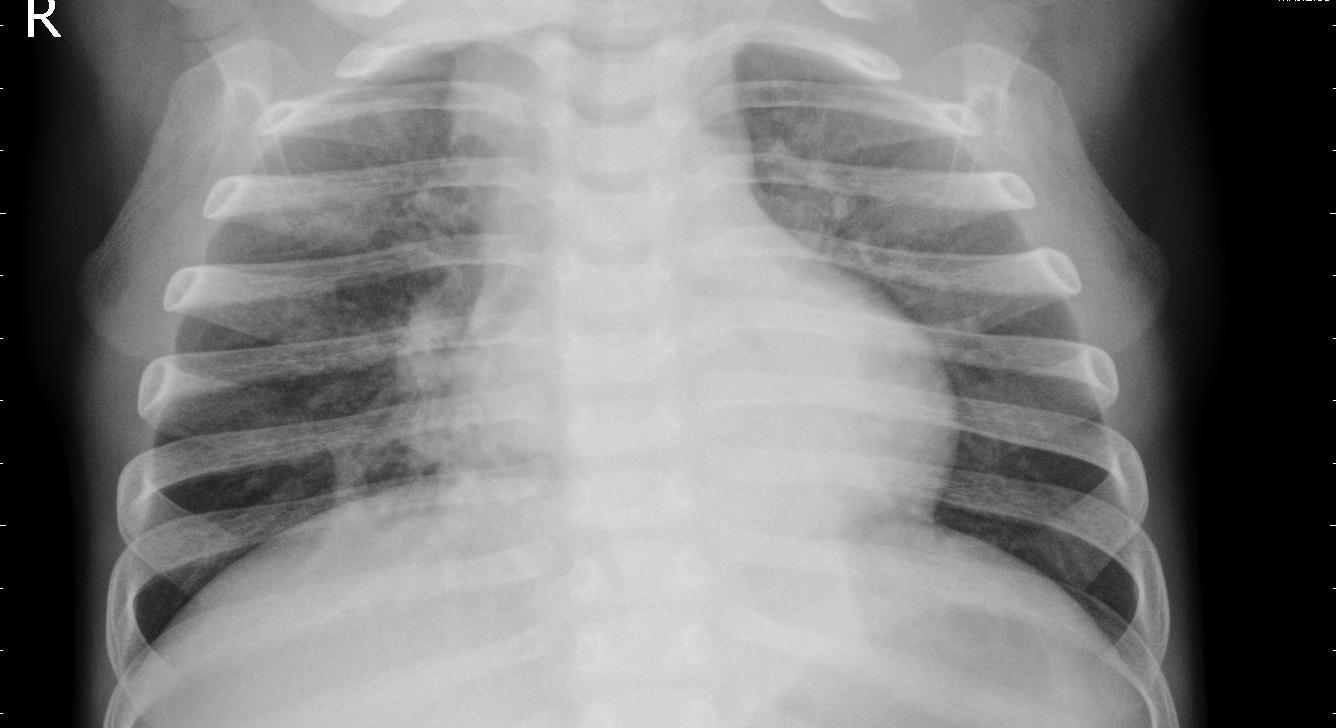
Diagnosis: PNEUMONIA